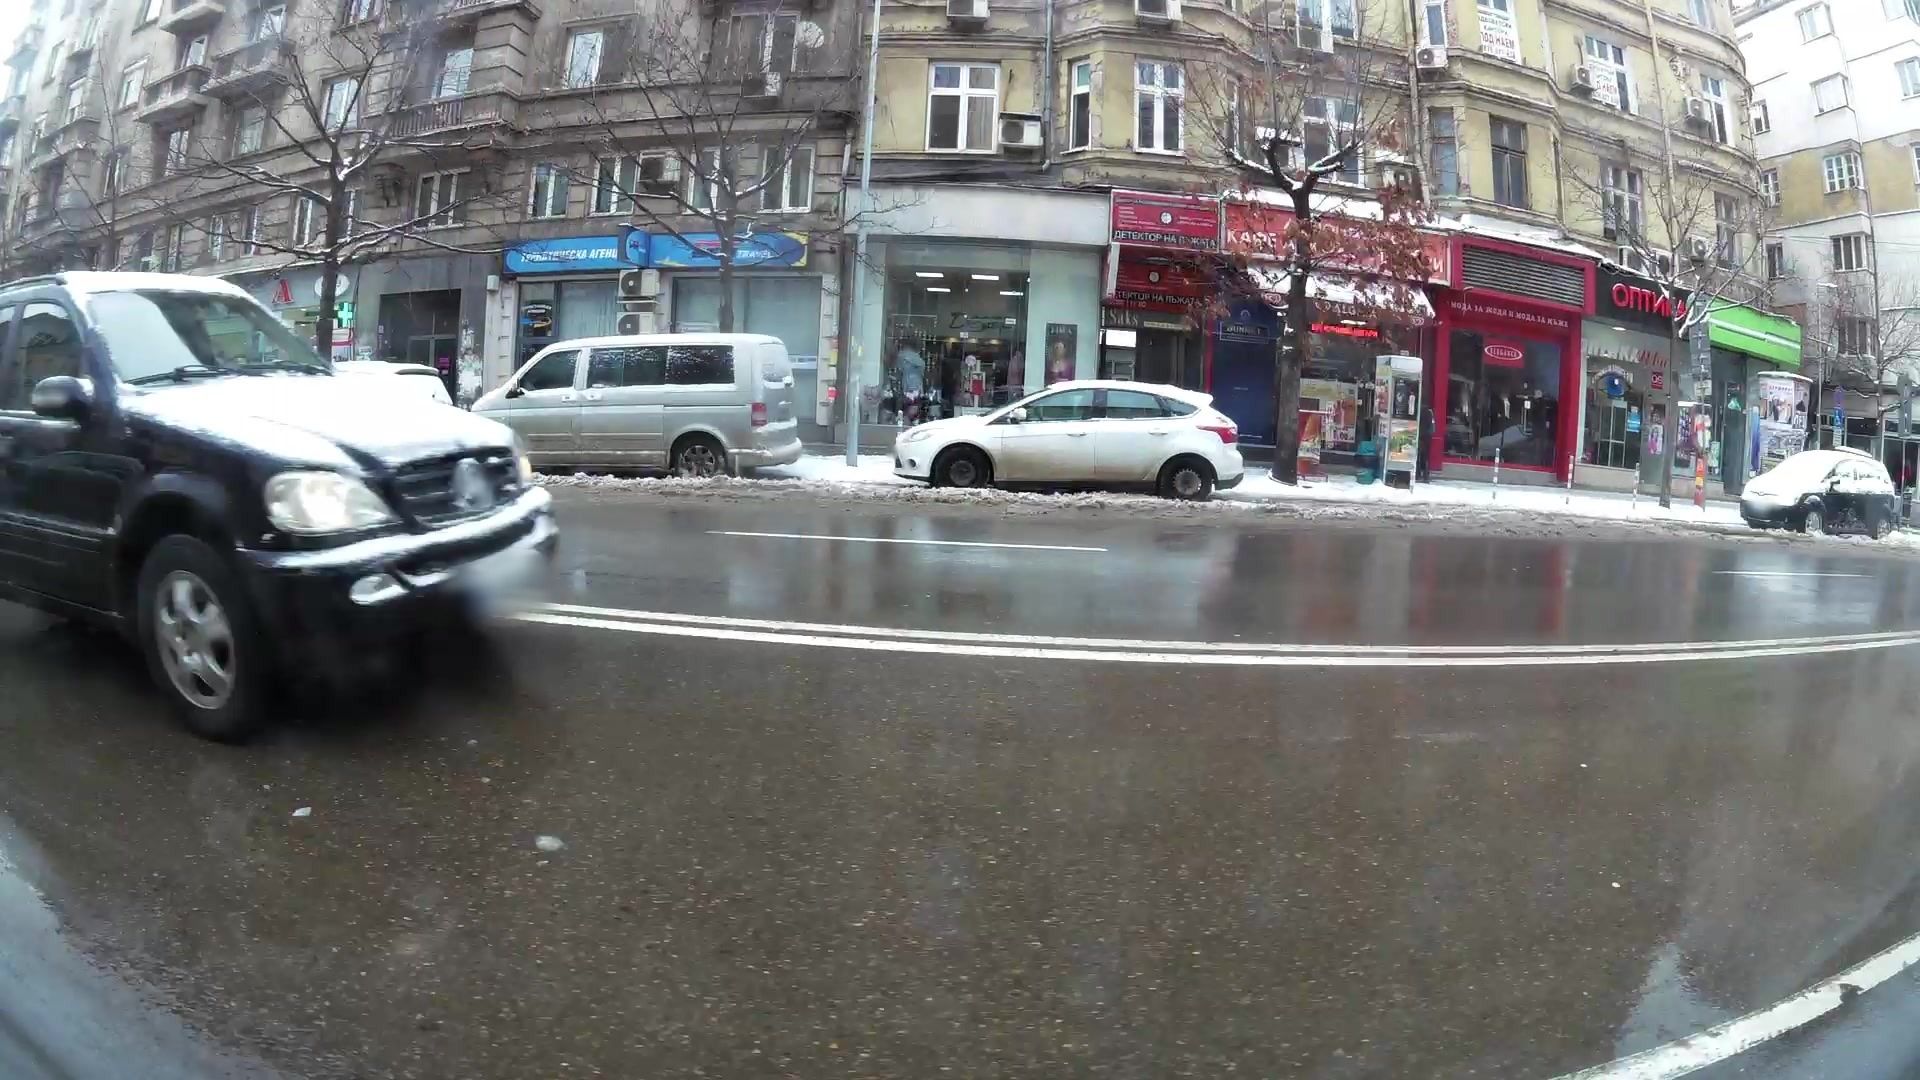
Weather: snowy
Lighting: day
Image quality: slightly poor
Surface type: driving surface
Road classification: footway
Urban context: urban centre
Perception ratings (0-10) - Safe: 1.46, Lively: 7.18, Beautiful: 5.39, Boring: 2.94, Depressing: 5.77, Wealthy: 6.78